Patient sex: F
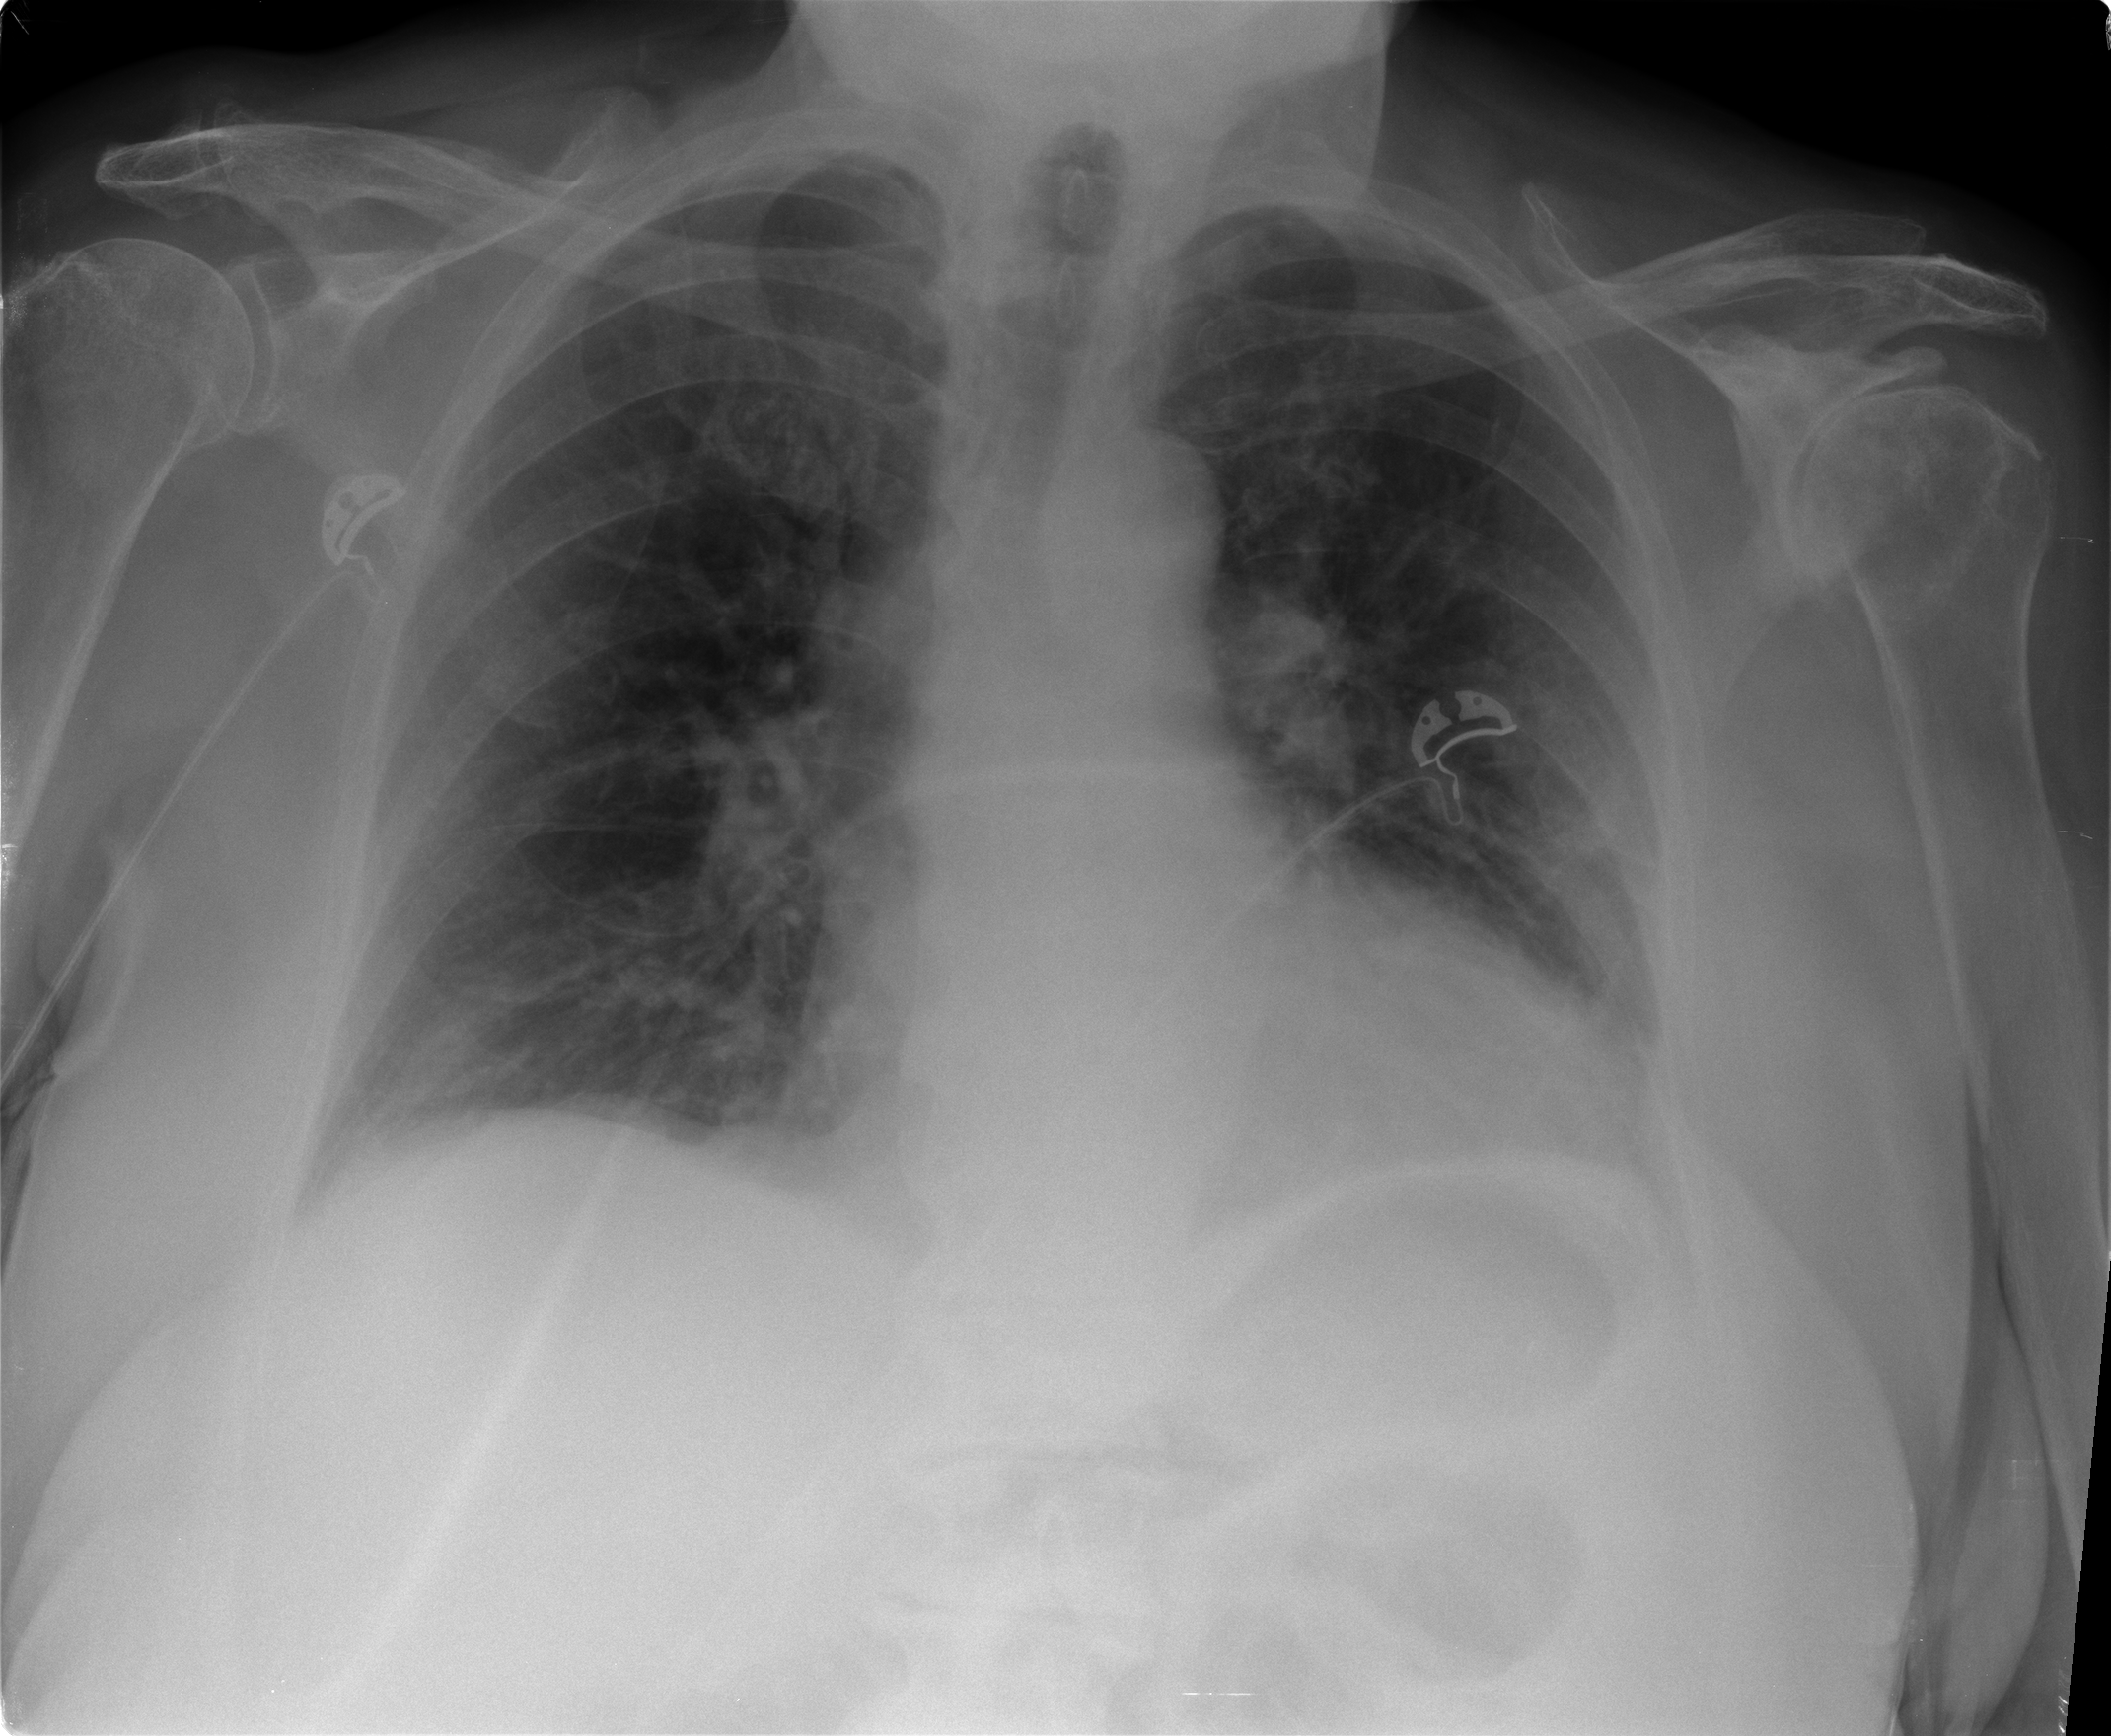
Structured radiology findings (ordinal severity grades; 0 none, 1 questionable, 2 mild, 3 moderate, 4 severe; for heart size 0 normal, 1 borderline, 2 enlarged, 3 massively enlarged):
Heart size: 2
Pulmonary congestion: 2
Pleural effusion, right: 0
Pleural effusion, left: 0
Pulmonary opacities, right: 0
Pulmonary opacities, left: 0
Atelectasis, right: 0
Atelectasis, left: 0